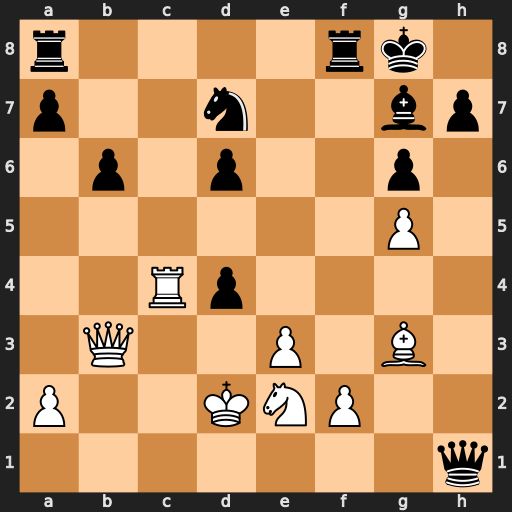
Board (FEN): r4rk1/p2n2bp/1p1p2p1/6P1/2Rp4/1Q2P1B1/P2KNP2/7q
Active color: w
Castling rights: -
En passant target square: -
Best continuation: Rc1+ d5 Rxh1